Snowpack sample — Loveland Pass, Silver Plume, Colorado, USA (1/12/25, 11:40 AM MST)
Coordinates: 39.66, -105.88
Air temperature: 7 °F
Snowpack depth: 140 cm
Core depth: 10 cm
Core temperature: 41 °F
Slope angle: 11°, slope face: 30°
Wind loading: high
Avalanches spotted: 2
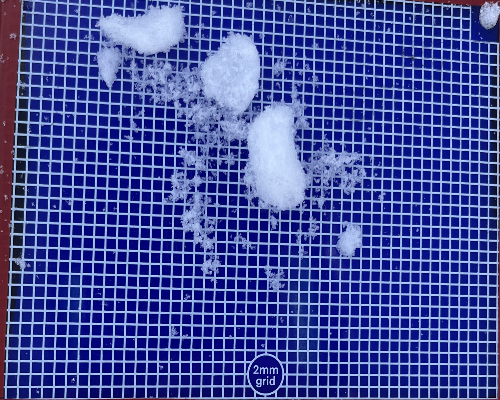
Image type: profile
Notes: Pilot using slightly modified coring method that took too large segment for snow profile picturing, advised not to use in higher level models. Two avalanche on south face nearby, partially cloudy with light snow in the last 24 hours. Lots of wind loading on eastern features.